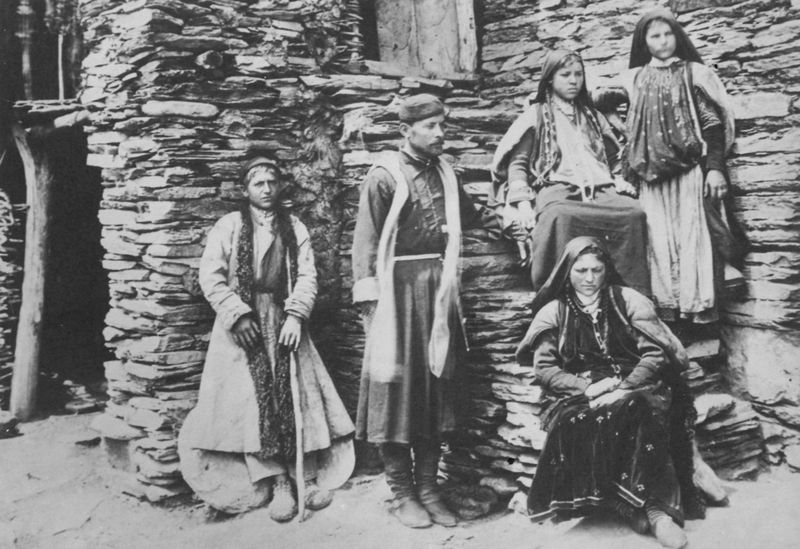
Titel: Das Dorf Glola in Ossetien im Zentralkaukasus
Künstler: Russischer Photograph
Standort: London
Institution: The Royal Geographical Society
Schlagwörter: gruppe, hand, mann, schatten, weiß, frauen, menschen, mädchen, sitzen, fenster, frau, grau, holz, hut, kleid, kleider, licht, männer, schmuck, schwarz, tür, gebäude, haus, schal, schleier, tuch, leute, rock, alt, bart, hose, jung, kappe, mütze, wand, arm, blicke, bluse, stehen, stein, steine, bild, portrait, porträt, ast, stamm, hütte, mantel, tücher, familie, kind, mutter, saum, tochter, vater, bauern, kinder, stock, schürze, röcke, schuhe, stab, russland, kette, mauer, treppe, kopftuch, zopf, durchgang, junge, foto, fotografie, photographie, eingang, stütze, zigeuner, orient, porträts, mauerwerk, schwarz weiss, ketten, mäntel, stiefel, ehefrau, ehemann, puppe, photo, tracht, gemäuer, ländlich, kopftücher, platten, bommel, bauernfamilie, töchter, türkei, sohn, steinhaus, russisch, schals, mauersteine, phto, einang, schaa, steineschichten